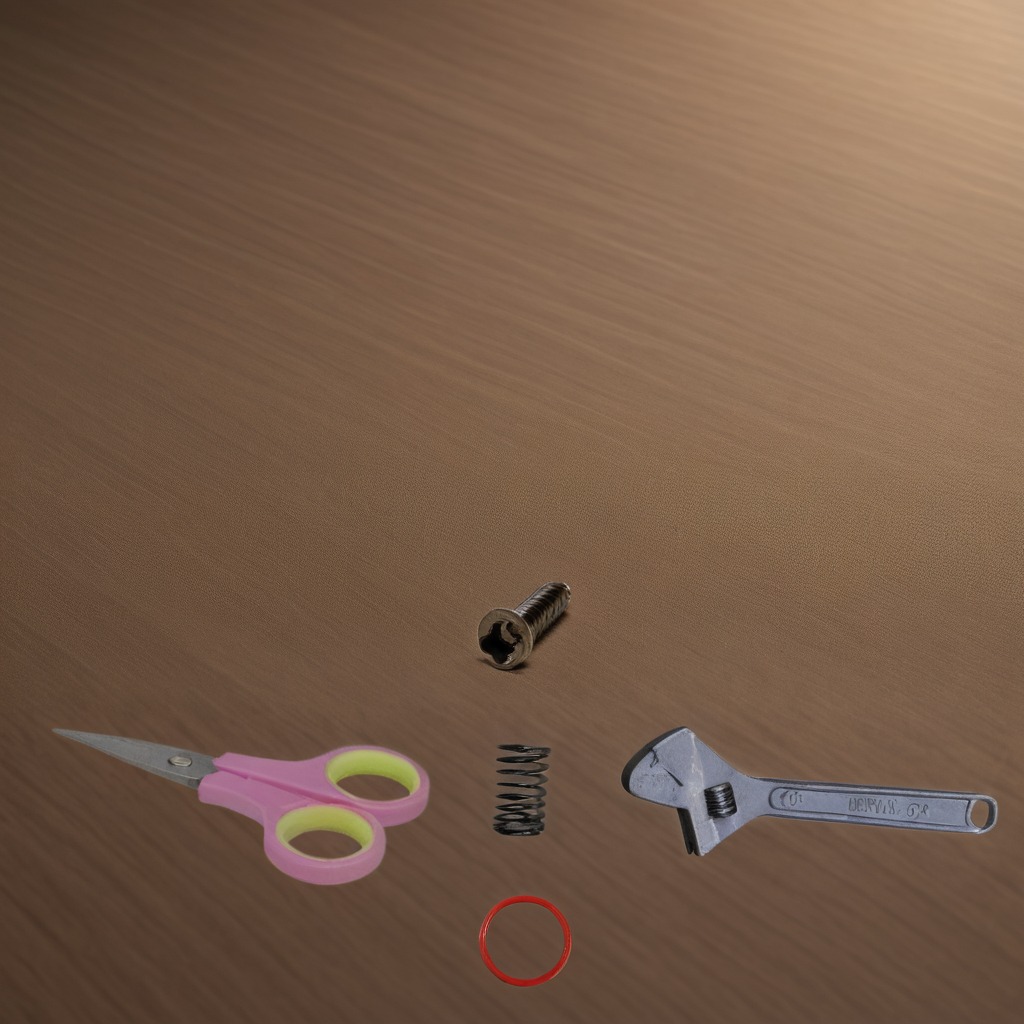
A rubber Oring, a metal machine screw, a coiled metal spring, a pair of scissors, and a wrench are lying on the wooden table.